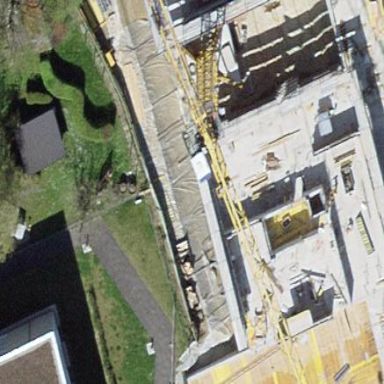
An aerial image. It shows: Apartment building with flat roof.